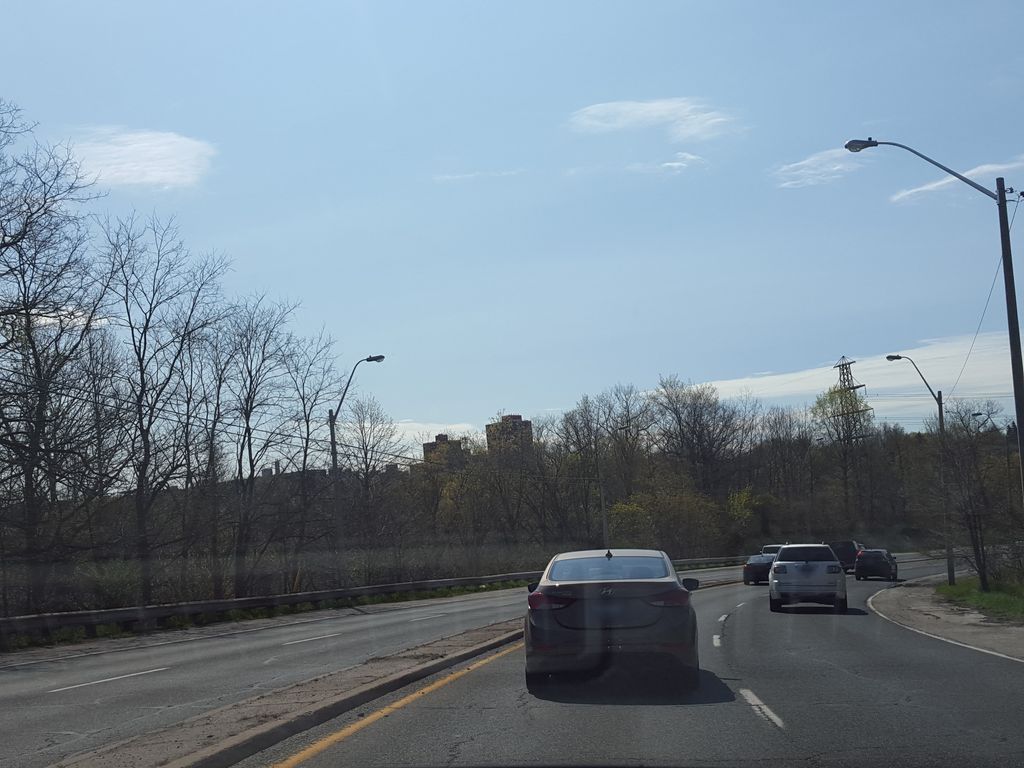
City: toronto